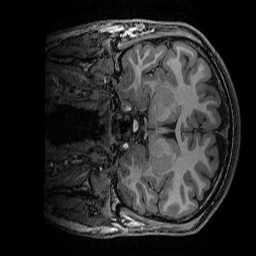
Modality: T1w
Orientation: coronal
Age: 18
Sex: male
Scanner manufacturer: ge
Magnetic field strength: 3 T
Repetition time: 0.007 s
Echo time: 0.00342 s